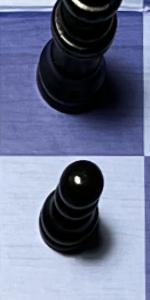
Label: Pawn_Black